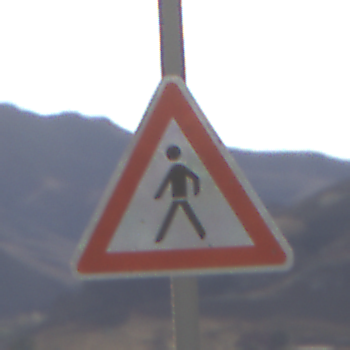
Verkehrszeichen: FussgaengerRechts
Umgebung: Outdoor, Nature
Tageszeit: MorningAfternoon
Wetter: PartlyCloudy
Licht: Natural
Jahreszeit: NotSpecified
Kontrast: HighContrast